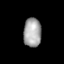
Tissue: lung
Cell type: Epithelial cells
Senescence score: 0.1379
Nuclear area (px): 505
Mean DAPI intensity: 165.483